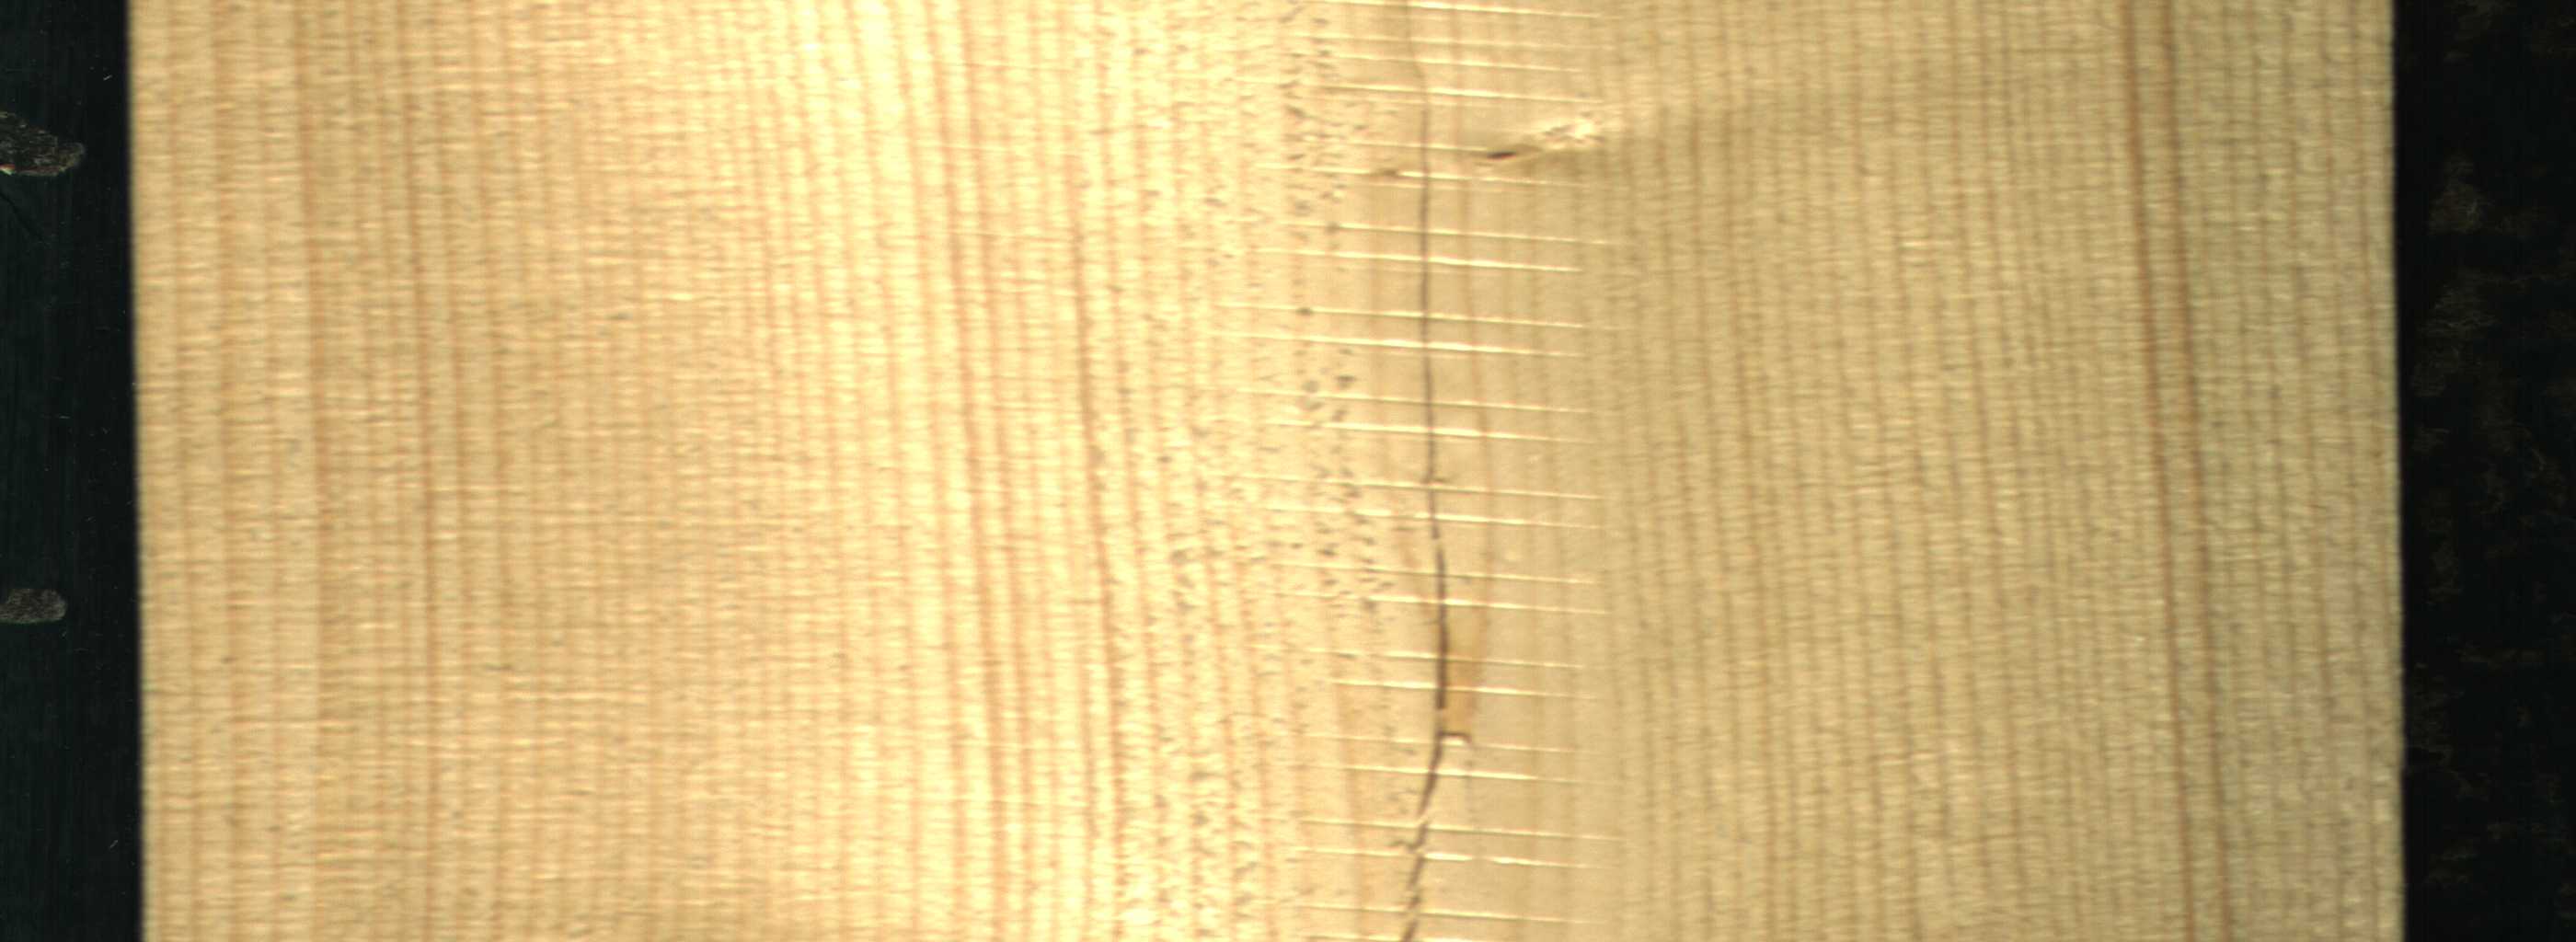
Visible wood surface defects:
Crack
Live_Knot